Question: I am having problems getting Chutzpah to run my typescript tests when I provide a Chutzpah.json file.
my project looks like this:

and my Chutzpah.json file looks like this:
'''
{
"Compile": {
"Mode": "External",
"ExtensionsWithNoOutput": [ ".d.ts" ]
},
"Tests": [
{ "Include": "**/**.ts","Exclude": "**/**.d.ts" }
],
"References": [
{"Include": "../../hacapp.web/**/*.ts", "Exclude": "../../hacapp.web/**/**.d.ts" }
]
}
'''
when I run with this Chutzpah.json file then 0 tests are executed. The output of running the commandline runner with these arguments:
> chutzpah.consle.exe /path \hacapp.web\hacapp.web.Tests\Scrpts\TypescriptTests.ts /trace /debug
<URL>
The contents of the generated html file doesn't seem to contain any reference to the TypescriptTests.js file:
'''
<head>
<meta charset="utf-8" />
<title>QUnit Tests</title>
<link rel="stylesheet" type="text/css" href="file:///C:/Users/sam/Source/Repos/chutzpah-master/ConsoleRunner/bin/Debug/TestFiles/QUnit/qunit.css"/>
<script type="text/javascript" src="file:///C:/Users/sam/Source/Repos/chutzpah-master/ConsoleRunner/bin/Debug/TestFiles/QUnit/qunit.js"></script>
<script type="text/javascript" src="file:///C:/Users/sam/Source/Repos/haccpapp/hacapp.web/hacapp.web/scripts/jquery-1.10.2.js"></script>
<script type="text/javascript" src="file:///C:/Users/sam/Source/Repos/haccpapp/hacapp.web/hacapp.web/scripts/knockout-3.0.0.js"></script>
<script>
var amdTestPath = "";
if (window.require && typeof window.require === "function" && amdTestPath !== "") {
if (window.chutzpah) {
window.chutzpah.usingModuleLoader = true;
}
requirejs.config({
map: {
'*': {
}
}
});
window.QUnit.config.autostart = false;
window.require([amdTestPath], function () {
console.log("!!_!! Starting QUnit from inline AMD call...");
if (!window._Chutzpah_covobj_name) {
window.QUnit.start();
}
});
}
</script>
</head>
'''
If I then rename the Chutzpah.json file so that it is no longer used and then run the command line tool again then this time it runs the tests and <URL>, and this is what the html looks like:
'''
<head>
<meta charset="utf-8" />
<title>QUnit Tests</title>
<link rel="stylesheet" type="text/css" href="file:///C:/Users/sam/Source/Repos/chutzpah-master/ConsoleRunner/bin/Debug/TestFiles/QUnit/qunit.css"/>
<script type="text/javascript" src="file:///C:/Users/sam/Source/Repos/chutzpah-master/ConsoleRunner/bin/Debug/TestFiles/QUnit/qunit.js"></script>
<script type="text/javascript" src="file:///C:/Users/sam/Source/Repos/haccpapp/hacapp.web/hacapp.web/scripts/Workflow/_Chutzpah.1.WFDefinition.js"></script>
<script type="text/javascript" src="file:///C:/Users/sam/Source/Repos/haccpapp/hacapp.web/hacapp.web/scripts/jquery-1.10.2.js"></script>
<script type="text/javascript" src="file:///C:/Users/sam/Source/Repos/haccpapp/hacapp.web/hacapp.web/scripts/knockout-3.0.0.js"></script>
<script type="text/javascript" src="file:///C:/Users/sam/Source/Repos/haccpapp/hacapp.web/hacapp.web.Tests/Scripts/_Chutzpah.1.TypescriptTests.js"></script>
<script>
var amdTestPath = "";
if (window.require && typeof window.require === "function" && amdTestPath !== "") {
if (window.chutzpah) {
window.chutzpah.usingModuleLoader = true;
}
requirejs.config({
map: {
'*': {
}
}
});
window.QUnit.config.autostart = false;
window.require([amdTestPath], function () {
console.log("!!_!! Starting QUnit from inline AMD call...");
if (!window._Chutzpah_covobj_name) {
window.QUnit.start();
}
});
}
</script>
</head>
<body>
<h1 id="qunit-header">Unit Tests</h1>
<h2 id="qunit-banner"></h2>
<h2 id="qunit-userAgent"></h2>
<ol id="qunit-tests"></ol>
<div id="qunit-fixture"></div>
</body>
</html>
'''
What am I doing wrong with the configuration?
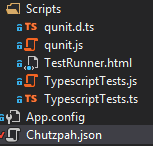
Answer: I update the answer based on the full repro given. The original answer is preserved below.
The issue is that by default chutzpah will set the sourcedirectory to look for generated scripts to the location of the chutzpah.json file. Setting it to be a parent of both your source and test folders fixes the issue
'''
{
"Compile": {
"Mode": "External",
"Extensions": [ ".ts" ],
"ExtensionsWithNoOutput": [ ".d.ts" ],
"SourceDirectory": "../../",
"OutDirectory": "../../"
},
"Tests": [
{ "Include": "*/*.ts","Exclude": "*/*.d.ts" }
],
"References": [
{"Include": "../../ChutzpaWeb/*/*.ts", "Exclude": "../../ChutzpaWeb/*/*.d.ts" }
]
}
'''
Without having a full repro I cannot confirm if this will solve your problem but I did address a couple issues.
'''
{
"Compile": {
"Mode": "External",
"Extensions": [ ".ts" ],
"ExtensionsWithNoOutput": [ ".d.ts" ]
},
"Tests": [
{ "Include": "*/*.ts","Exclude": "*/*.d.ts" }
],
"References": [
{"Include": "../../hacapp.web/*/*.ts", "Exclude": "../../hacapp.web/*/*.d.ts" }
]
}
'''
1. I added the Extensions element to your compile node so Chutzpah knows to consider input .ts files
2. I changed ** to *. This wouldn't have caused your issue but ** isn't needed since * matches 1 or more characters including slashes.
Let me know if that helps.